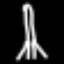
Label: fork